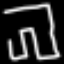
Label: pants